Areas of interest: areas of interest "Comprehensive Gymnasium"
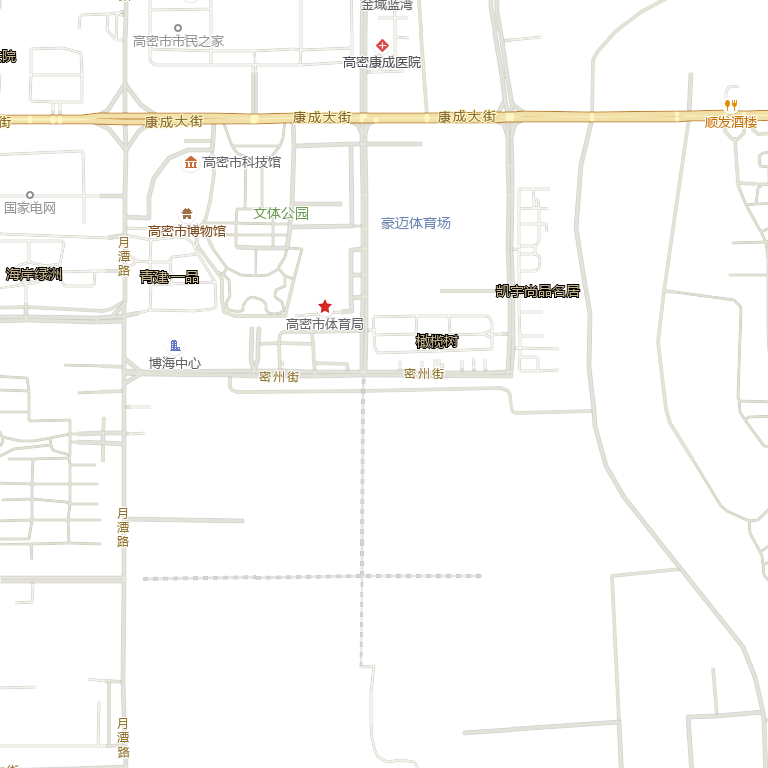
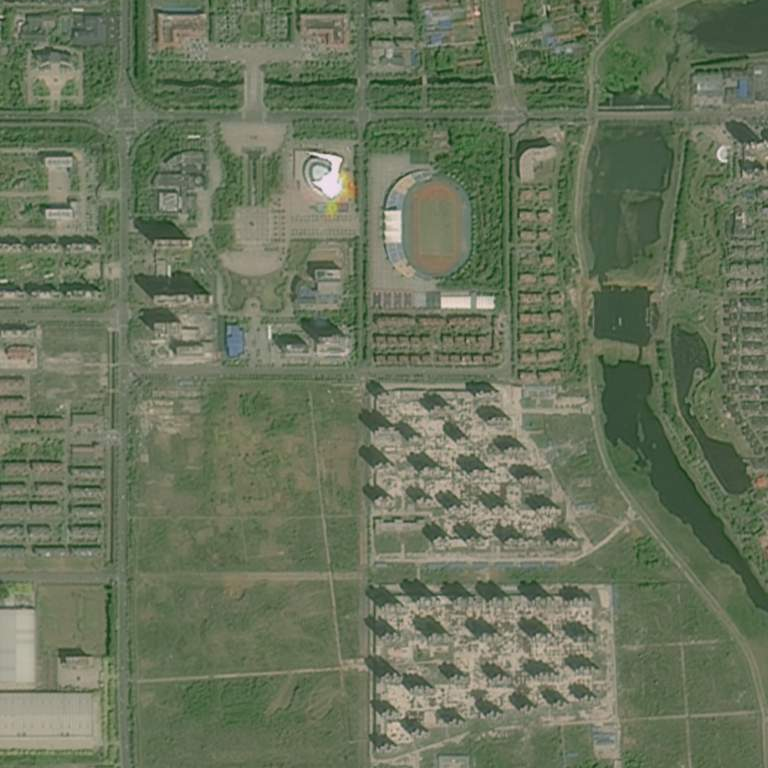